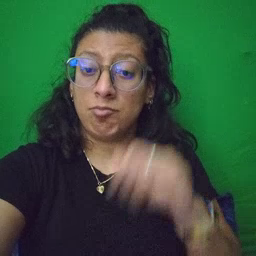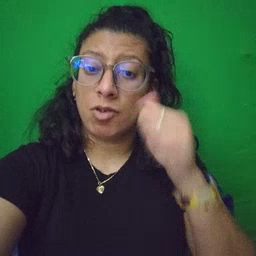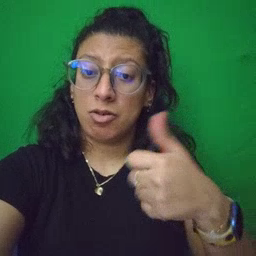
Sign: tomorrow